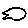
Label: fish